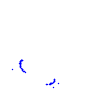
Particle: kaon